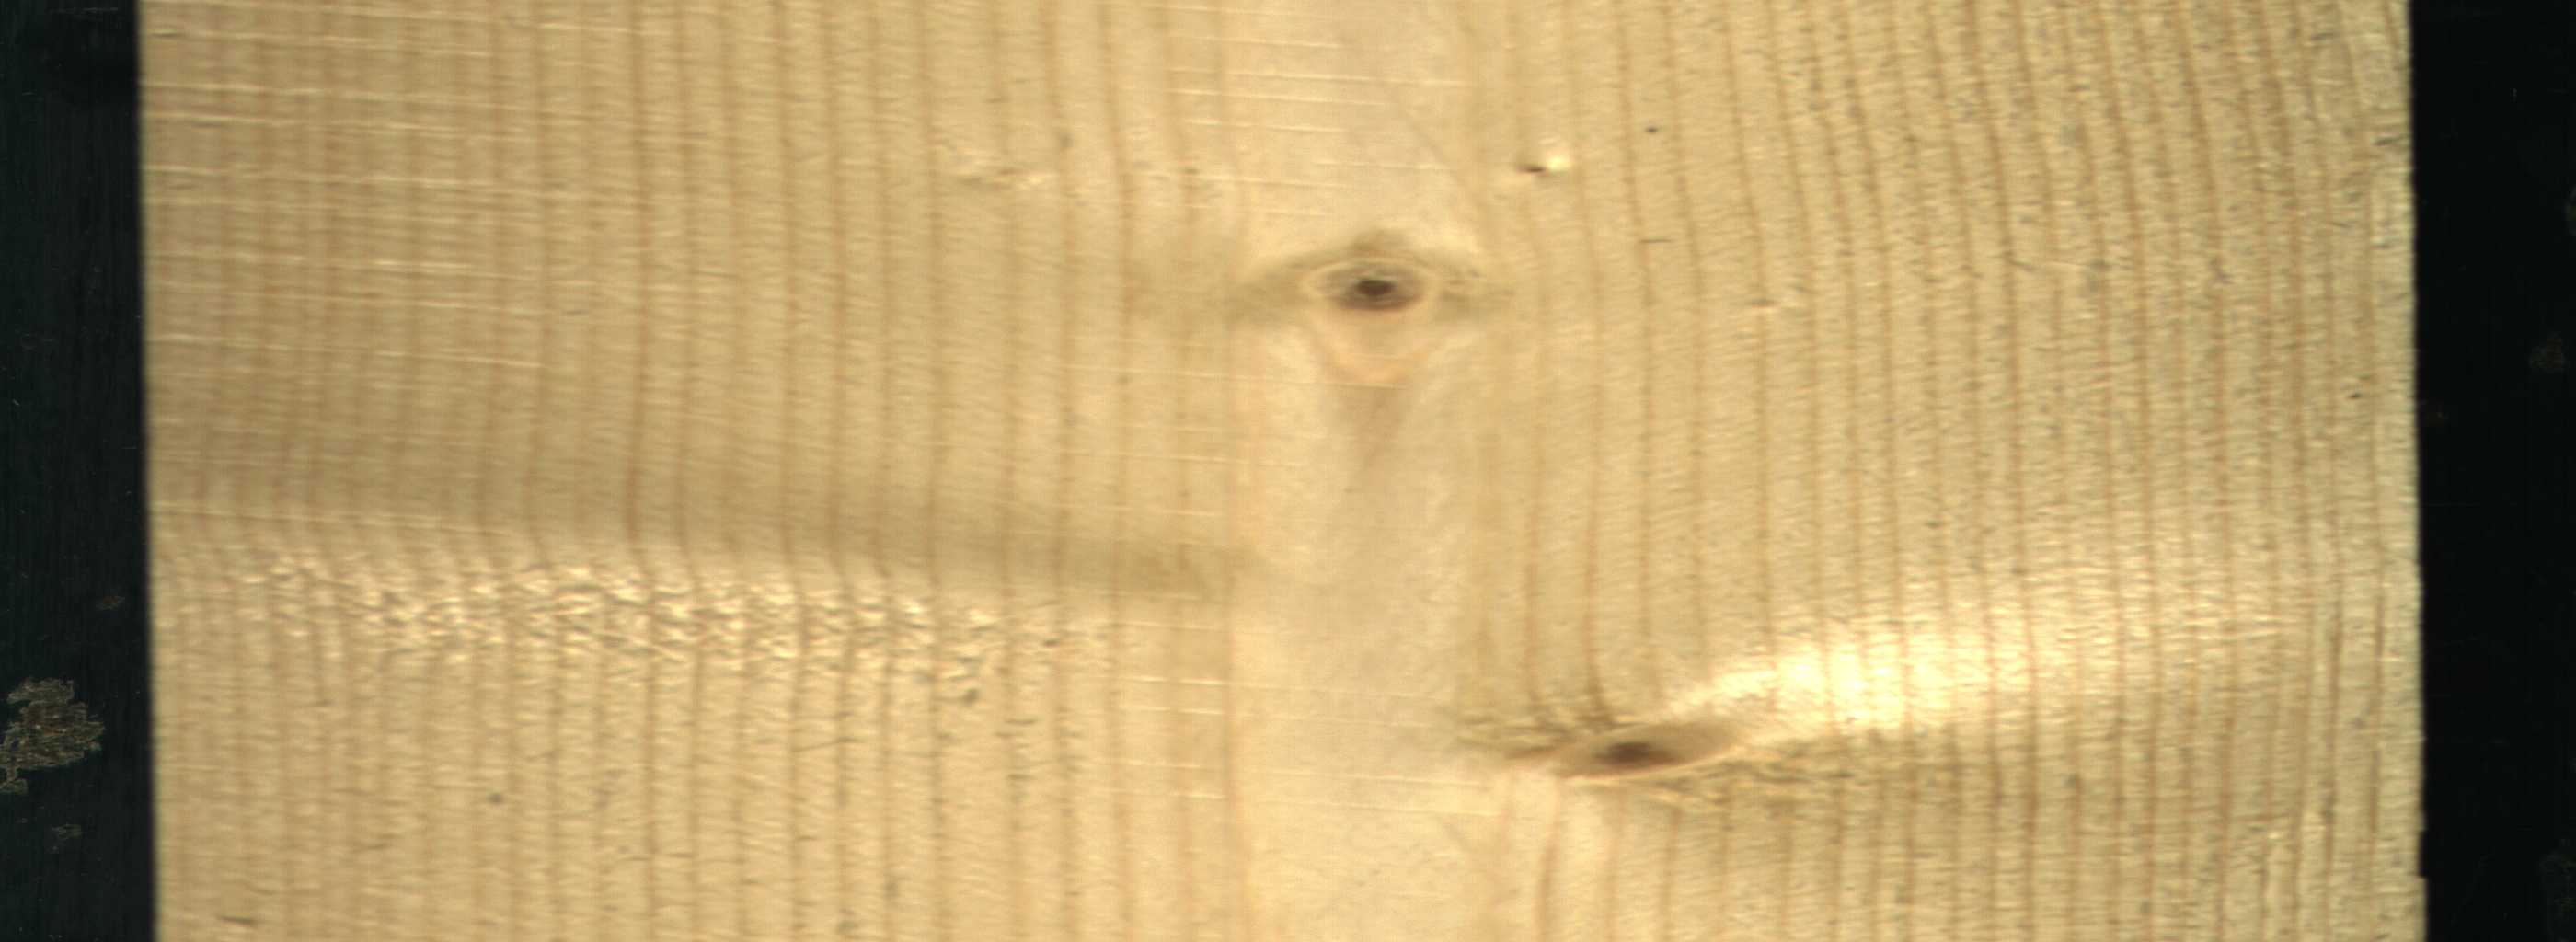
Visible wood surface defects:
Live_Knot
Live_Knot